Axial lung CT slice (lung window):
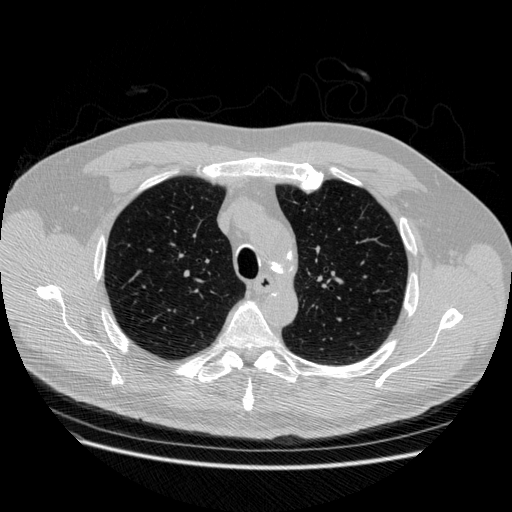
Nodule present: no